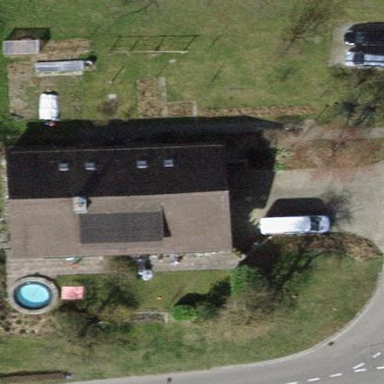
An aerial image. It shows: Detached building with gabled tile roof.